Interaction volume radius: 5 \u00c5
Interaction volume height: 10 \u00c5
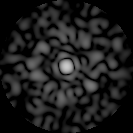
Disorder parameter: 0.8897